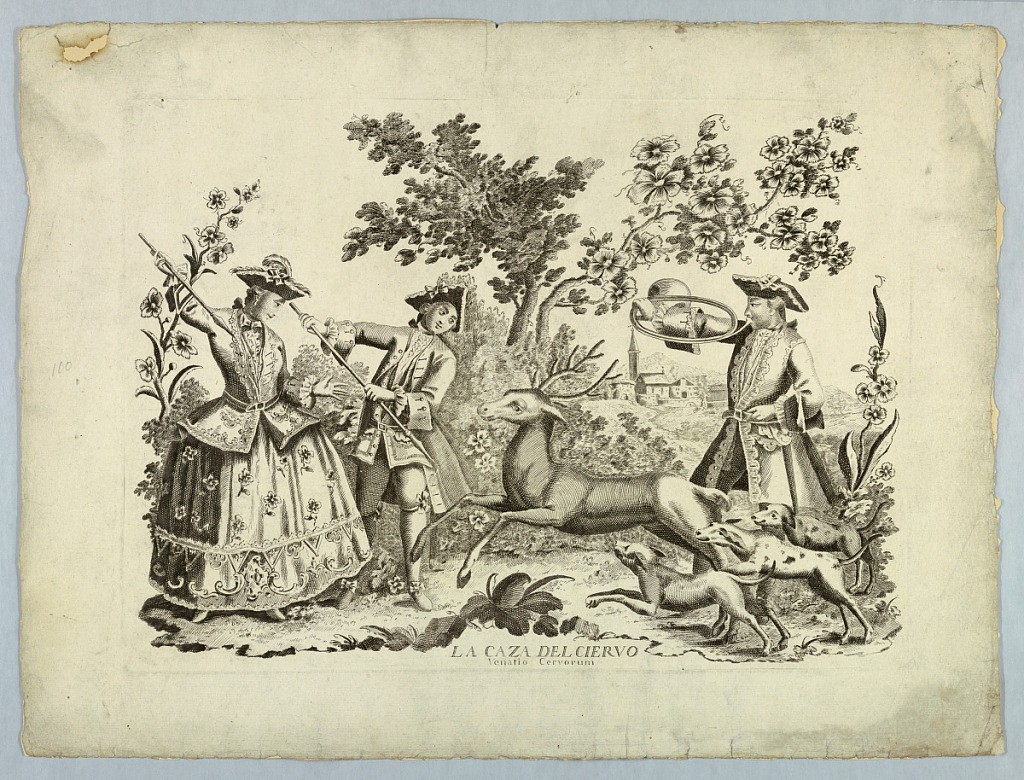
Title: The Stag Hunt
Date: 1750–1800
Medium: Etching on paper, mounted
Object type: Print
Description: At left, a man and a woman with javelins pointed at a deer, center, pursued by a dog, right, where a man blows a bugle. In landscape with a town in the distance. Bottom center: "LA CAZA DEL CIERVO / Venatio Cervorum".